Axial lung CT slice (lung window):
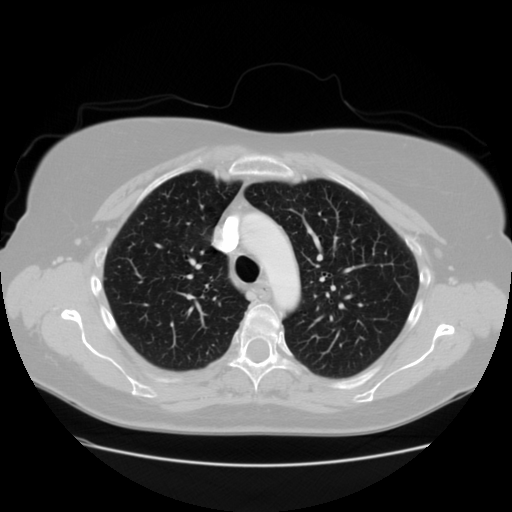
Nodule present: no